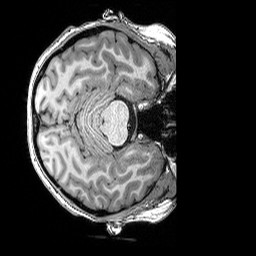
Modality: T1w
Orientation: axial
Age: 29
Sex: female